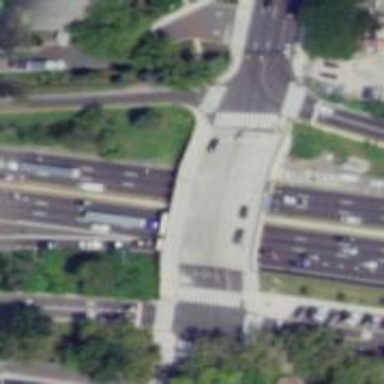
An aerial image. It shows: Primary highway with bridge.